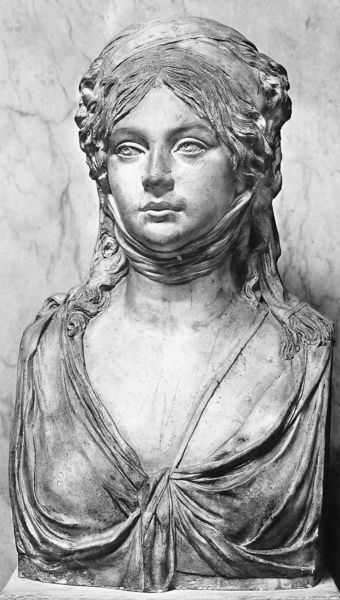
Titel: Porträtbüste der Prinzessin Luise von Preußen mit Kinnbinde
Künstler: Johann Gottfried Schadow
Institution: Berlin, Staatliche Museen - Preußischer Kulturbesitz (Kriegsverlust)
Schlagwörter: weiß, ausschnitt, brust, frau, grau, haar, marmor, mund, nase, schwarz, tuch, augen, gesicht, stein, bild, hals, porträt, gewand, haare, kinn, prinzessin, skulptur, statue, luise, zöpfe, büste, plastik, oberkörper, foto, fotografie, berlin, darstellung, königin, decoltee, preussen, gra, armlos, blck, schadow